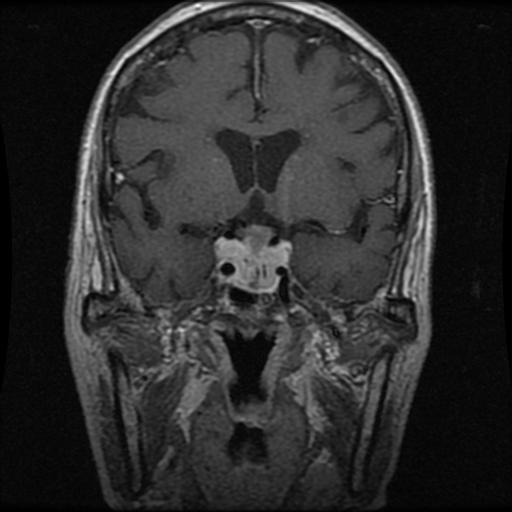
Label: pituitary